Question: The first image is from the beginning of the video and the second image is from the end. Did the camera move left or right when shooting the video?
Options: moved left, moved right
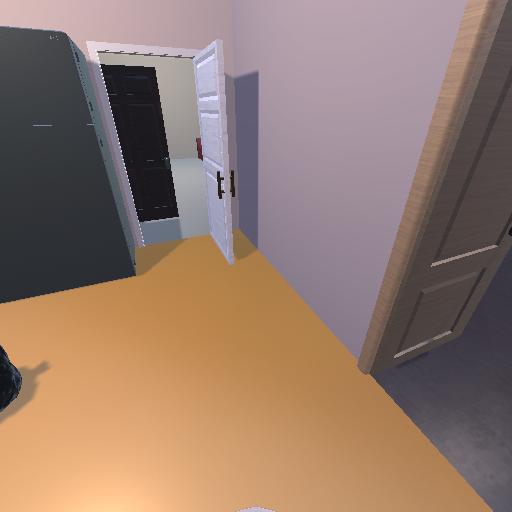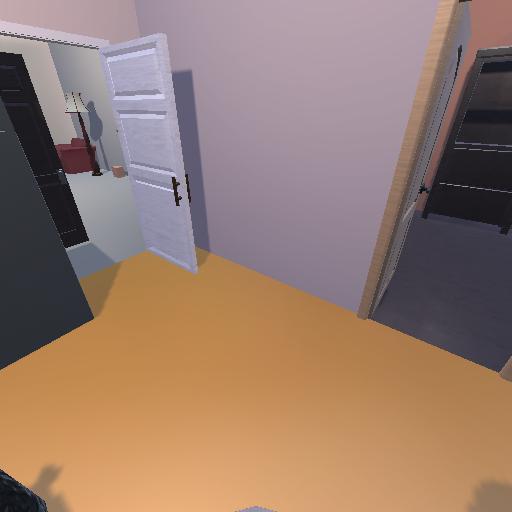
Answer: moved left